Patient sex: M
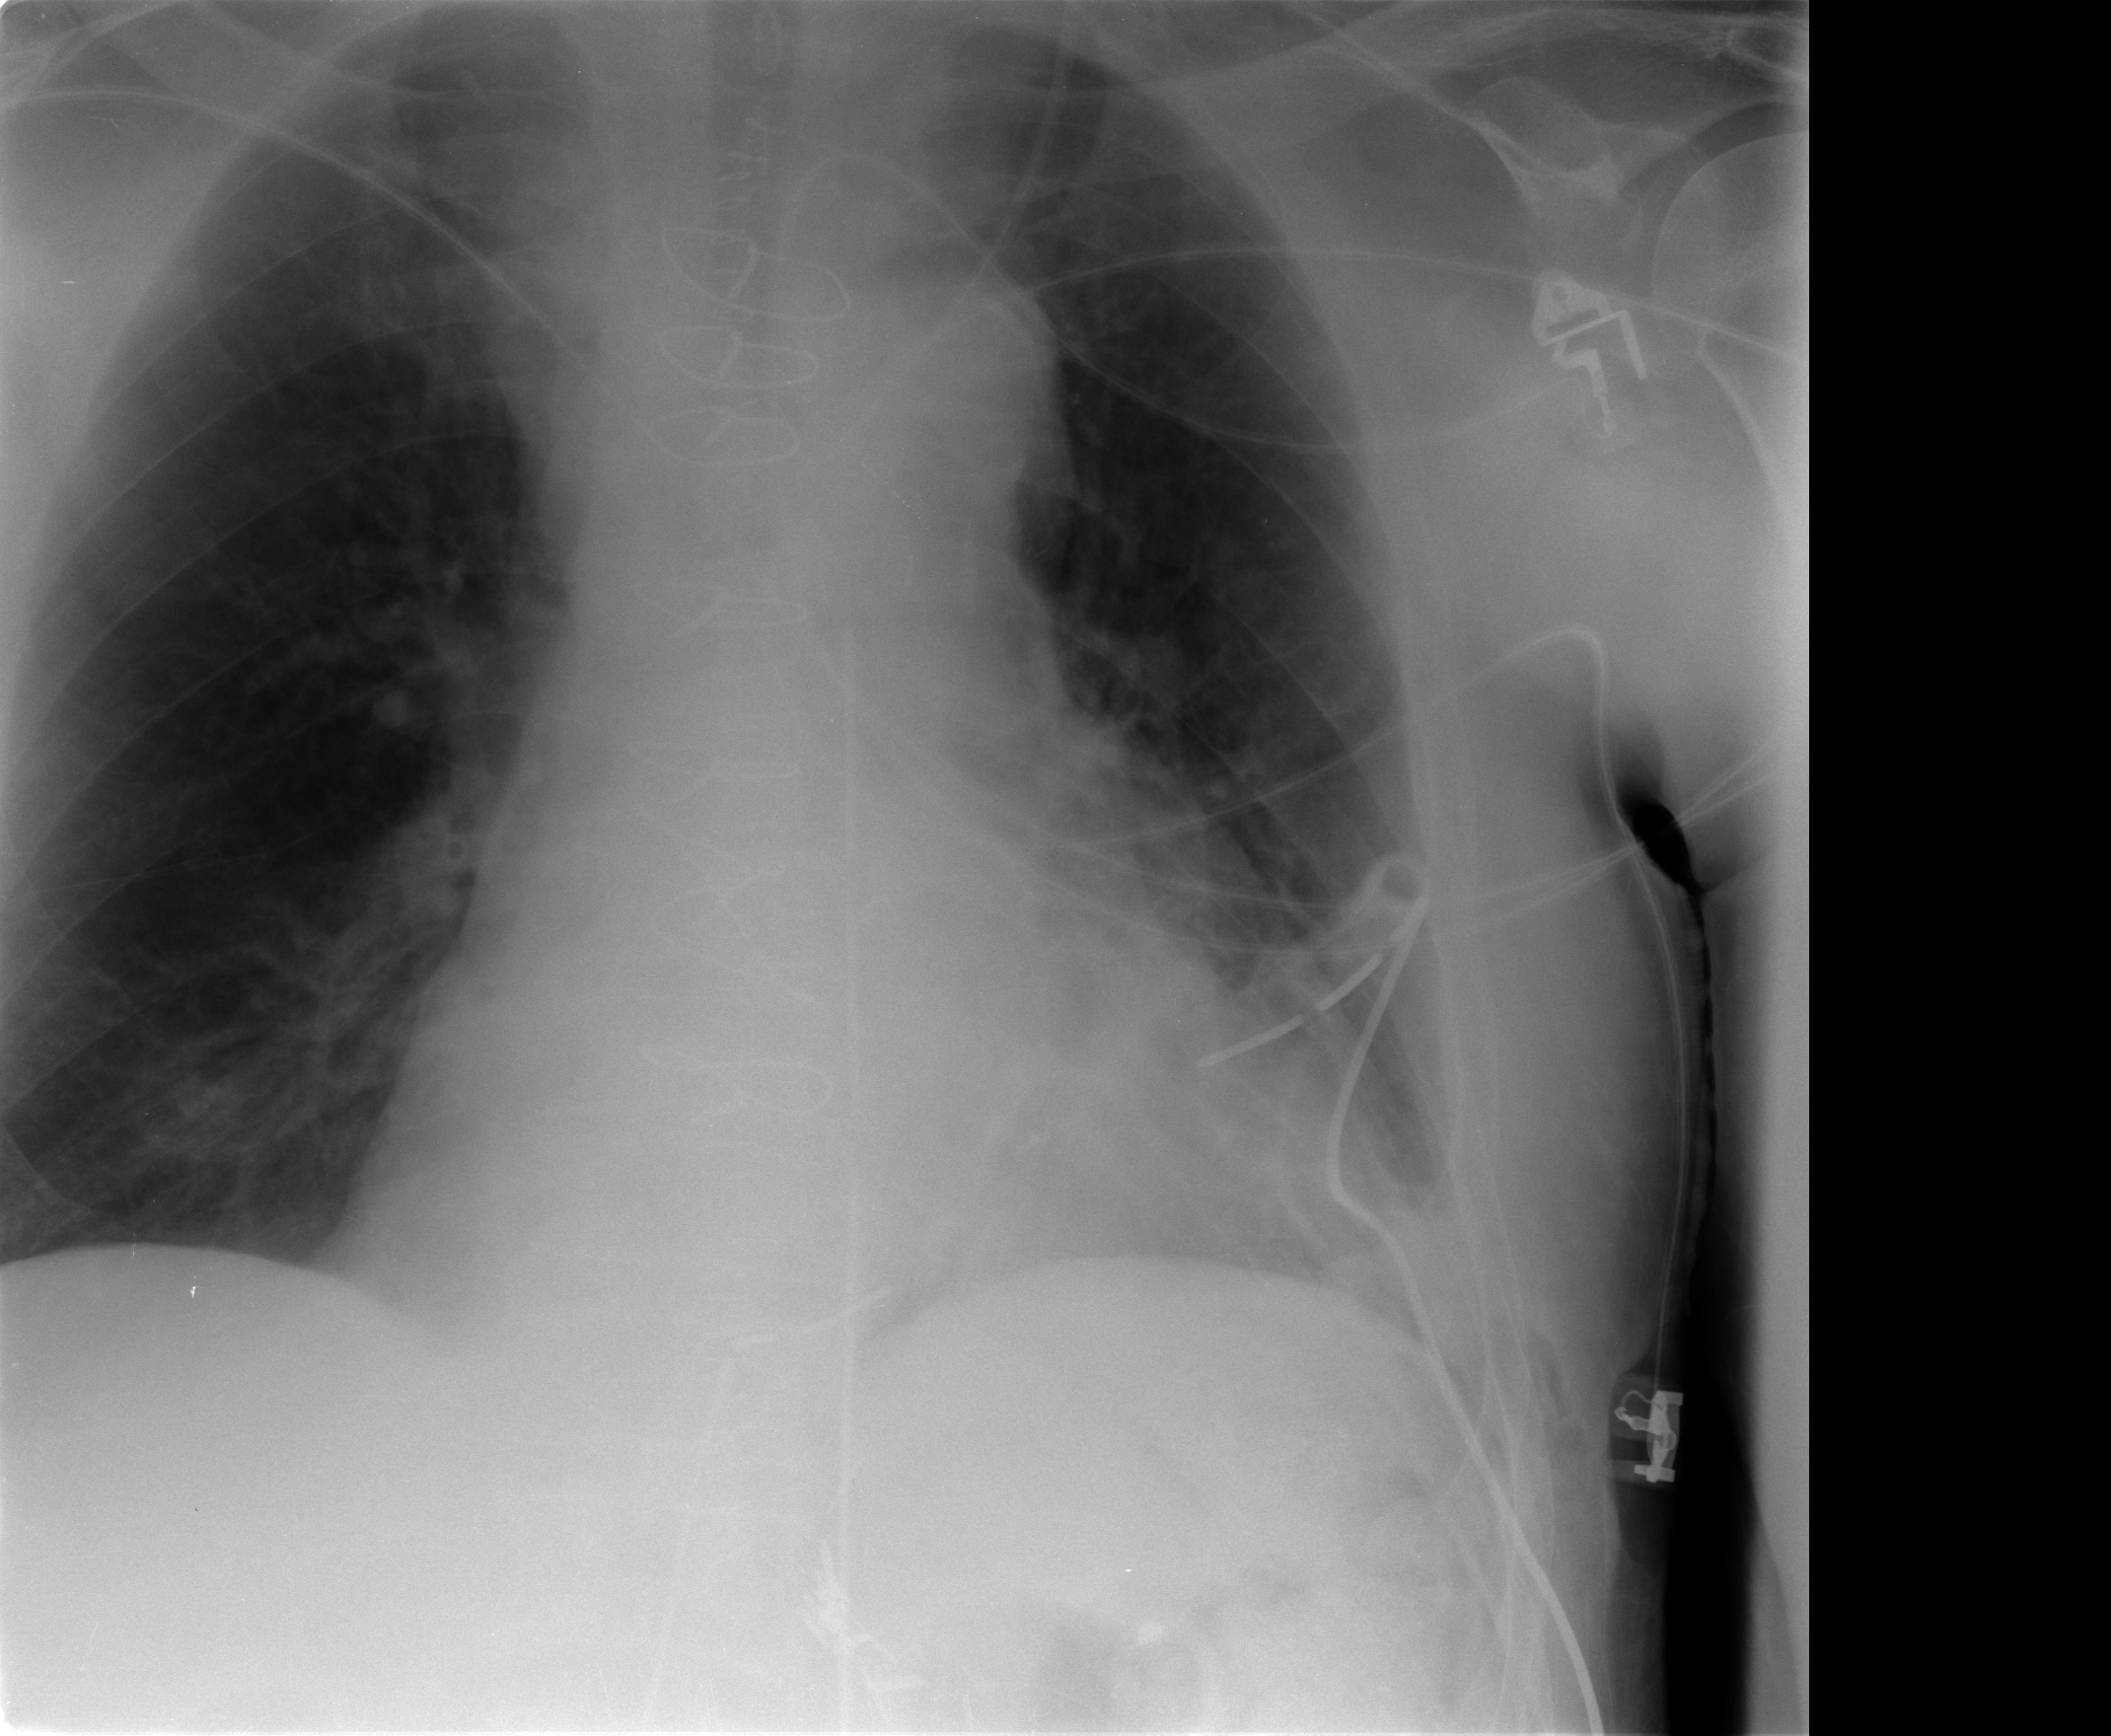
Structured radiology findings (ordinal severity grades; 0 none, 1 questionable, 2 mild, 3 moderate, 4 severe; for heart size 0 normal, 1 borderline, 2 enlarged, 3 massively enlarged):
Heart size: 2
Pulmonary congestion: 1
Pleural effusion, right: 0
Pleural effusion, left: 2
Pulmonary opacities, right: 0
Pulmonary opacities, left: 0
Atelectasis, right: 0
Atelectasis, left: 0